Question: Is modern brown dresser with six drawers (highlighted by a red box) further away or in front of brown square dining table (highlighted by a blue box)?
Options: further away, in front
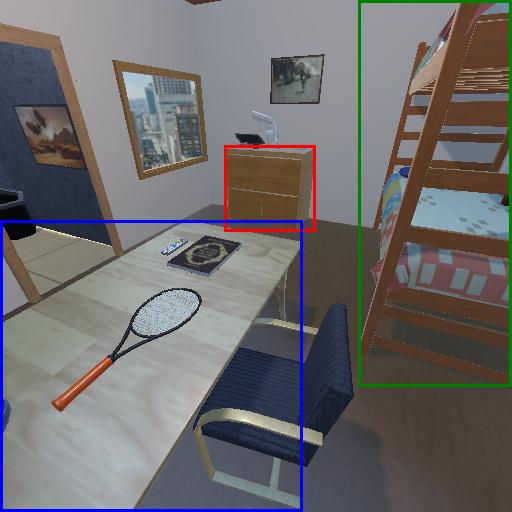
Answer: further away